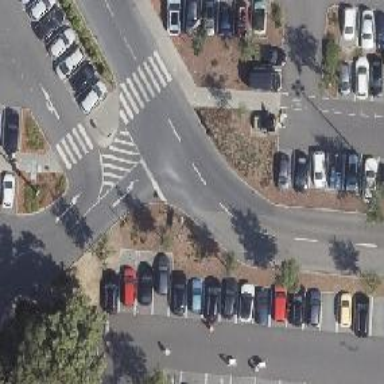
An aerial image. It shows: Asphalt road designated for service vehicles.